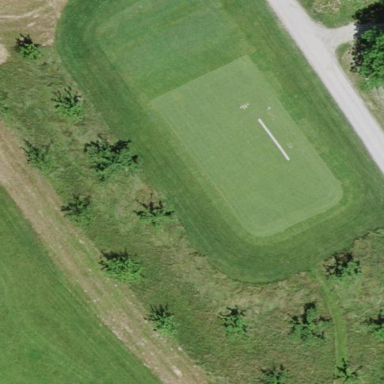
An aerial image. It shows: Picturesque green golfing area with grass land use.